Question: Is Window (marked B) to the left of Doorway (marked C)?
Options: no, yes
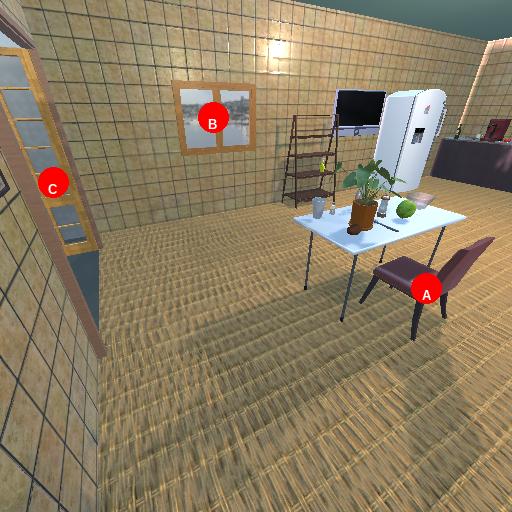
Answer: no